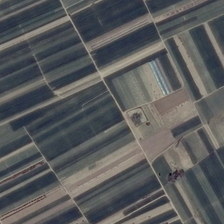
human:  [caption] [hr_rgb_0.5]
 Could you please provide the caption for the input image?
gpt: many pieces of farmlands are in different green depths .

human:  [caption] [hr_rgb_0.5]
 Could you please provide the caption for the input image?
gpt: many pieces of farmlands are in different green depths .

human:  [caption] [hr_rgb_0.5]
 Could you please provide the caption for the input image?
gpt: many pieces of farmlands are in different green depths .

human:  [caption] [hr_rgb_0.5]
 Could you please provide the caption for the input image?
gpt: many pieces of farmlands are in different green depths .

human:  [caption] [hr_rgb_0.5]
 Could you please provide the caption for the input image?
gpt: many pieces of farmlands are in different green depths .